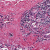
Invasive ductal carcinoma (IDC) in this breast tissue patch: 1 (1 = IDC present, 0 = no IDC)